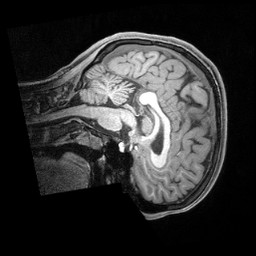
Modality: T1w
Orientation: sagittal
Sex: female
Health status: ill
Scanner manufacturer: siemens
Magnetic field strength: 3 T
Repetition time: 2.4 s
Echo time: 0.00201 s